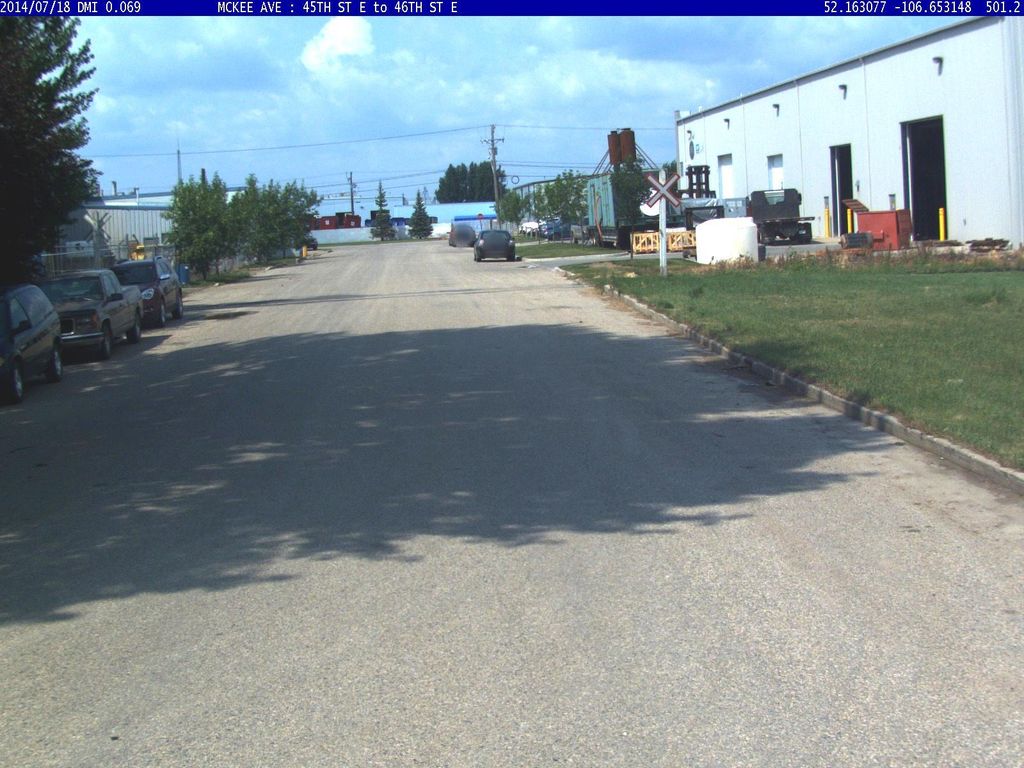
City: saskatoon